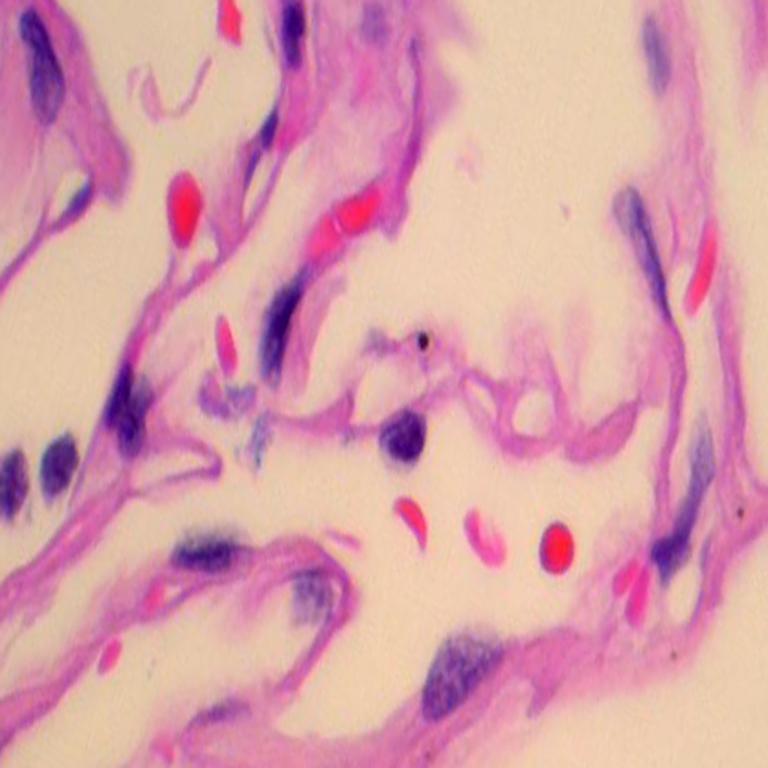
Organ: lung
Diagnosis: benign